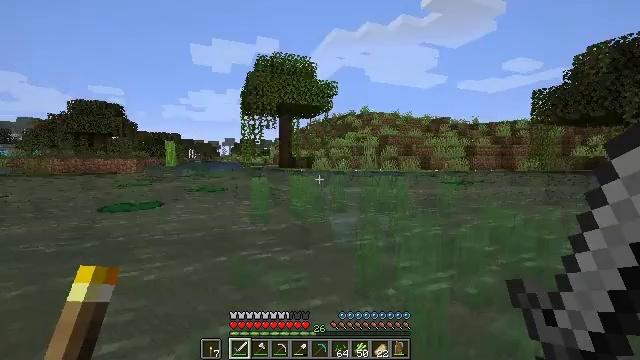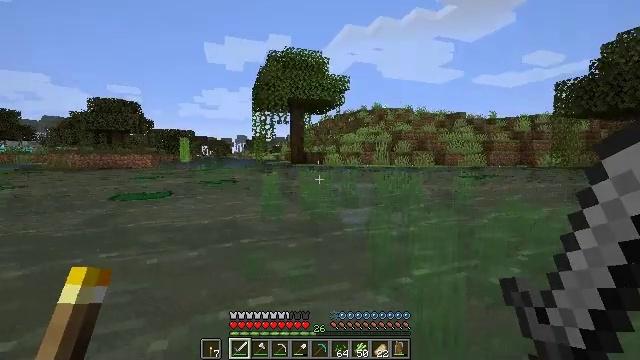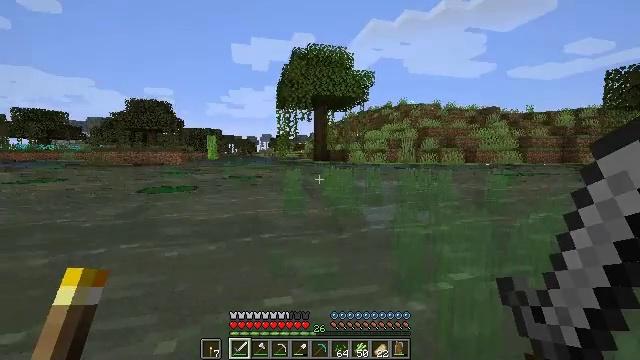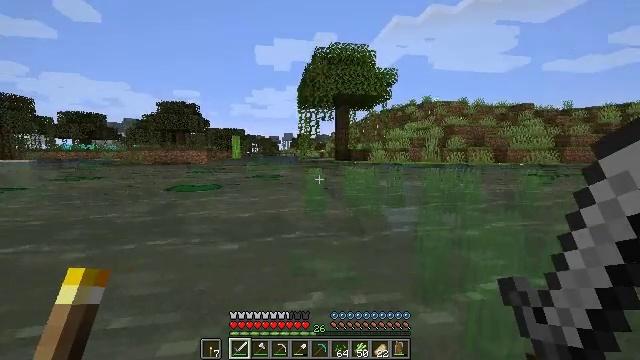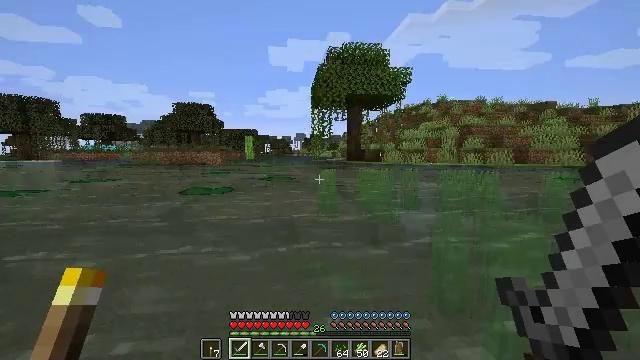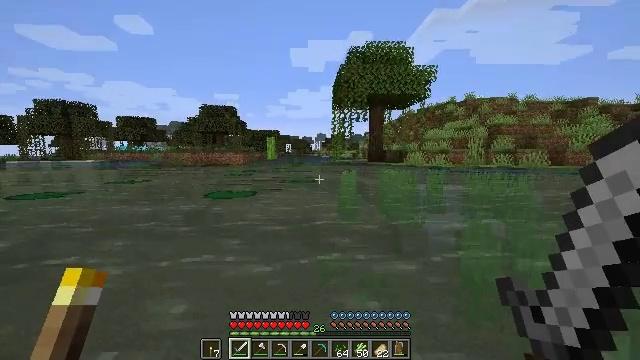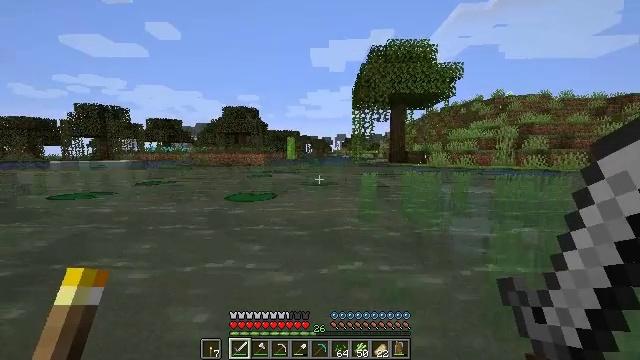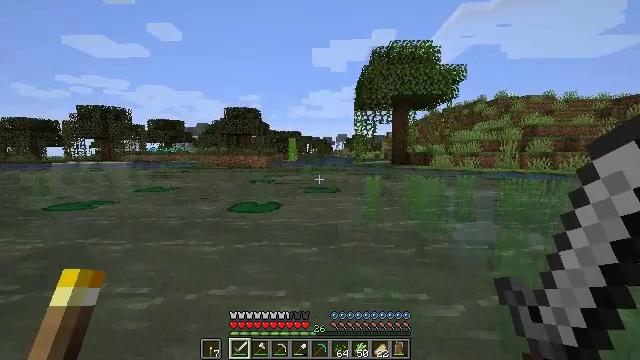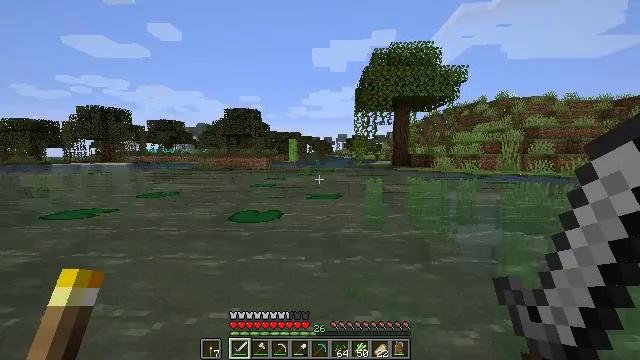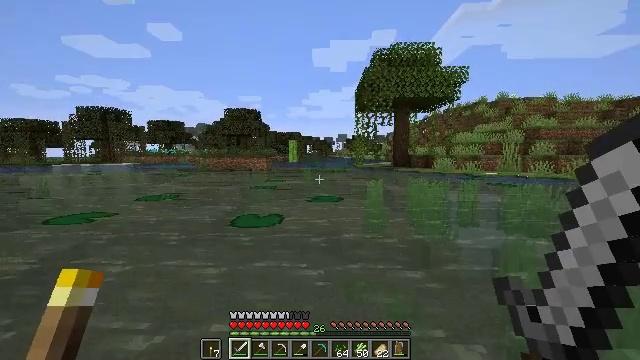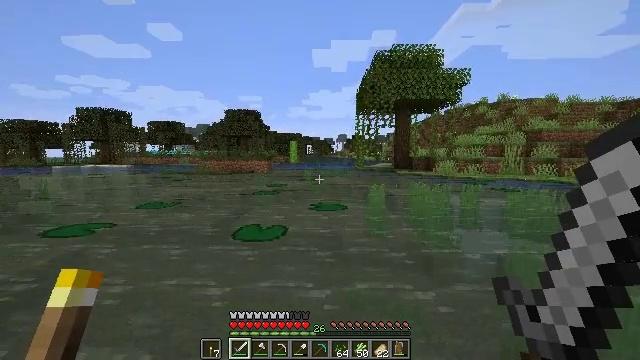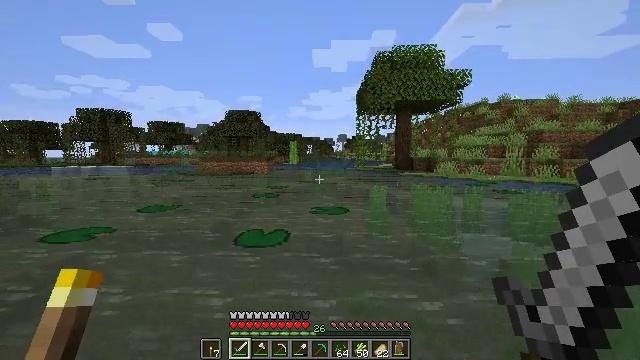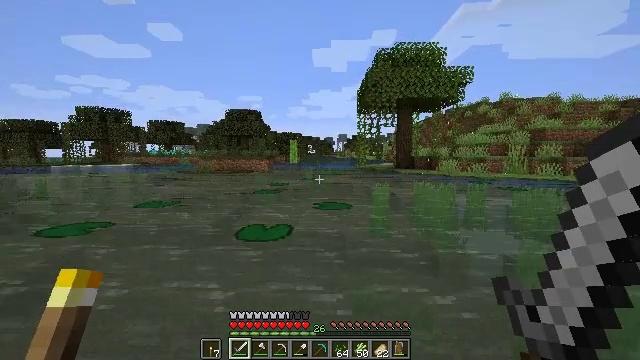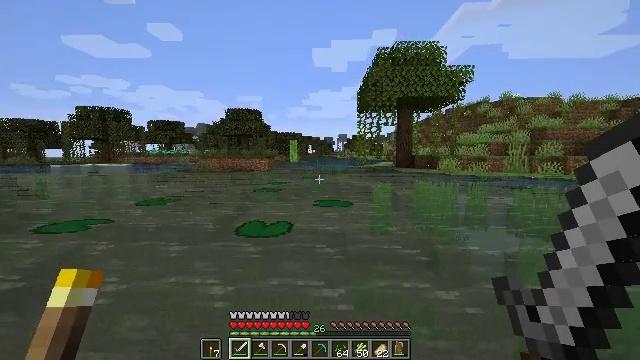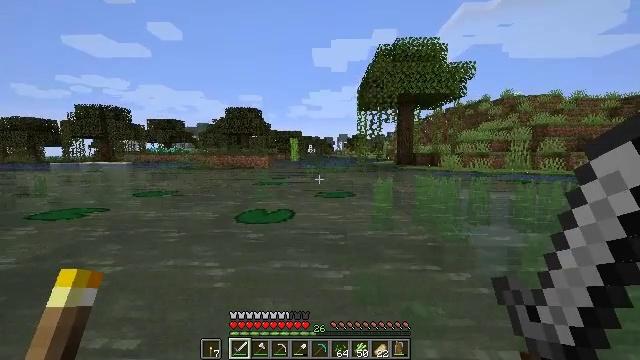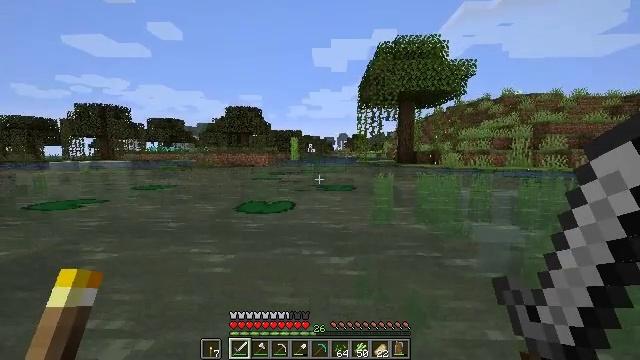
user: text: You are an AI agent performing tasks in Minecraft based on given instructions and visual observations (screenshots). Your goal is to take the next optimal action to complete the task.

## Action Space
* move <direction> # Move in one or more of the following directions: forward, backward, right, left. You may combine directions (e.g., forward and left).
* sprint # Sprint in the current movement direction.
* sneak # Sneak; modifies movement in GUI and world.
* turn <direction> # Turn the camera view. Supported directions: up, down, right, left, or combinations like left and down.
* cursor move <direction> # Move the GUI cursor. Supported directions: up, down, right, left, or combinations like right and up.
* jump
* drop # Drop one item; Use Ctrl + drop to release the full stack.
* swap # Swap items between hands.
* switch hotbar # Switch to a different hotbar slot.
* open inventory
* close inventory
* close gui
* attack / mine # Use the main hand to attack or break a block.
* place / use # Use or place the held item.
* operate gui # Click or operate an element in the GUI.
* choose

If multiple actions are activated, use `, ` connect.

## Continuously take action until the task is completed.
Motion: motion action
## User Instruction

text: Collect sugar cane near water sources.
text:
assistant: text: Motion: move forward and move left, turn left, jump
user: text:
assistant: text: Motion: move forward and move left, turn left, jump
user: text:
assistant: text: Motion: move forward and move left, turn left, jump
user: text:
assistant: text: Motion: move forward and move left, turn left, jump
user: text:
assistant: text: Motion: move forward and move left, turn left, jump
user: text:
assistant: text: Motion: move forward and move left, turn left, jump
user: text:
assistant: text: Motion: move forward and move left, jump
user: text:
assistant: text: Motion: move forward and move left, jump
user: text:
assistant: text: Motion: move forward and move left, jump
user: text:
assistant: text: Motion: move forward and move left
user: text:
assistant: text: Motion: move forward, sneak
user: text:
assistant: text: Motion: move forward, sneak
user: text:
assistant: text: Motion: move forward, sneak
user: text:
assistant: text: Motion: move forward, sneak
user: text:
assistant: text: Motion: move forward, sneak
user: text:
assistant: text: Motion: move forward, sneak
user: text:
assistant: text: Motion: move forward, sneak, turn left
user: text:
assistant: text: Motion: move forward, sneak, turn left
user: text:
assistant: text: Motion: move forward, sneak
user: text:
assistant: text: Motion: move forward, sneak
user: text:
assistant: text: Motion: move forward
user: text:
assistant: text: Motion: move forward, turn left and up
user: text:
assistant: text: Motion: move forward, sprint
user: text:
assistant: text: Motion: move forward, sprint
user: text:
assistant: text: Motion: move forward, sprint
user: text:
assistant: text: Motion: move forward, sprint
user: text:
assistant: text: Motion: move forward, sprint, turn right and up
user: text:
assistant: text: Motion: move forward, sprint, turn right and up
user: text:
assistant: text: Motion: move forward, sprint, turn right and up
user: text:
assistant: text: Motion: move forward, sprint, turn right